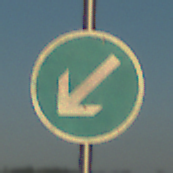
Verkehrszeichen: VorgeschriebeneVorbeifahrtLinks
Umgebung: Outdoor, Beach
Tageszeit: SunriseSunset
Wetter: Clear
Licht: Natural
Jahreszeit: NotSpecified
Kontrast: HighContrast